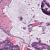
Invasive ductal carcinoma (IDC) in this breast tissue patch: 1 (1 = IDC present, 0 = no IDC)